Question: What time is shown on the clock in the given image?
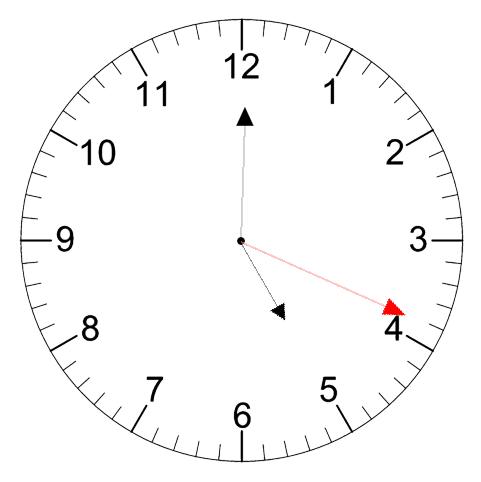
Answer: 05:00:19